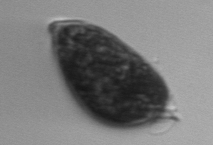
Label: Prorocentrum_micans